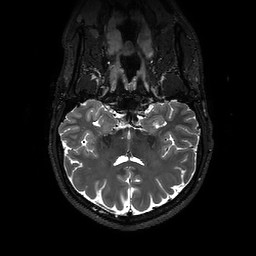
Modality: T2w
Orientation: sagittal
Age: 26
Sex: male
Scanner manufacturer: philips
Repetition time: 2.5 s
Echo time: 0.331 s